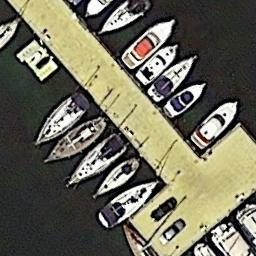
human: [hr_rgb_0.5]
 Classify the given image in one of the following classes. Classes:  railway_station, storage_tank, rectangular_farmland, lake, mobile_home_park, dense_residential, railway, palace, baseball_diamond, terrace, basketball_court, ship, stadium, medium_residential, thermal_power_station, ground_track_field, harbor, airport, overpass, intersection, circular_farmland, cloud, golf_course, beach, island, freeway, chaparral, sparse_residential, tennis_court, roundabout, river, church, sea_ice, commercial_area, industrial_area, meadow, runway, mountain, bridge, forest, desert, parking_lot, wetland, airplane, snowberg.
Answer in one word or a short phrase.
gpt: harbor